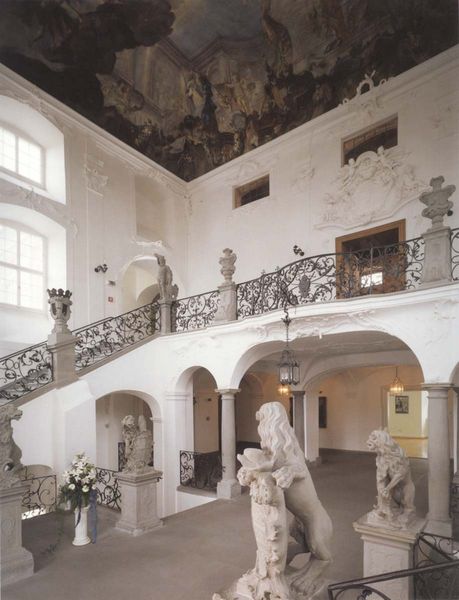
Titel: Treppenhaus von Schloss Meersburg
Künstler: Balthasar Neumann
Standort: Meersburg, Schloß (EU - D - BW)
Schlagwörter: gemälde, weiß, menschen, blume, blumen, fenster, grau, lampe, lampen, laterne, licht, marmor, raum, schwarz, säule, säulen, tür, schloss, tiere, malerei, wand, architektur, barock, sockel, stein, innenraum, decke, innen, amphore, skulptur, vase, balkon, bogen, empore, pilaster, saal, treppe, treppen, wandgemälde, stuck, vasen, aufgang, geländer, foto, eingang, gusseisen, porzellan, palast, balustrade, wappen, villa, skulpturen, löwen, treppenhaus, freitreppe, löwe, deckengemälde, fresko, fresco, frescos, freskos, deckenmalerei, eingangshalle, imposant, schleißheim, hängelampe, löwen4, balustade, nlöwen, statuen deckengemälde treppe löwen